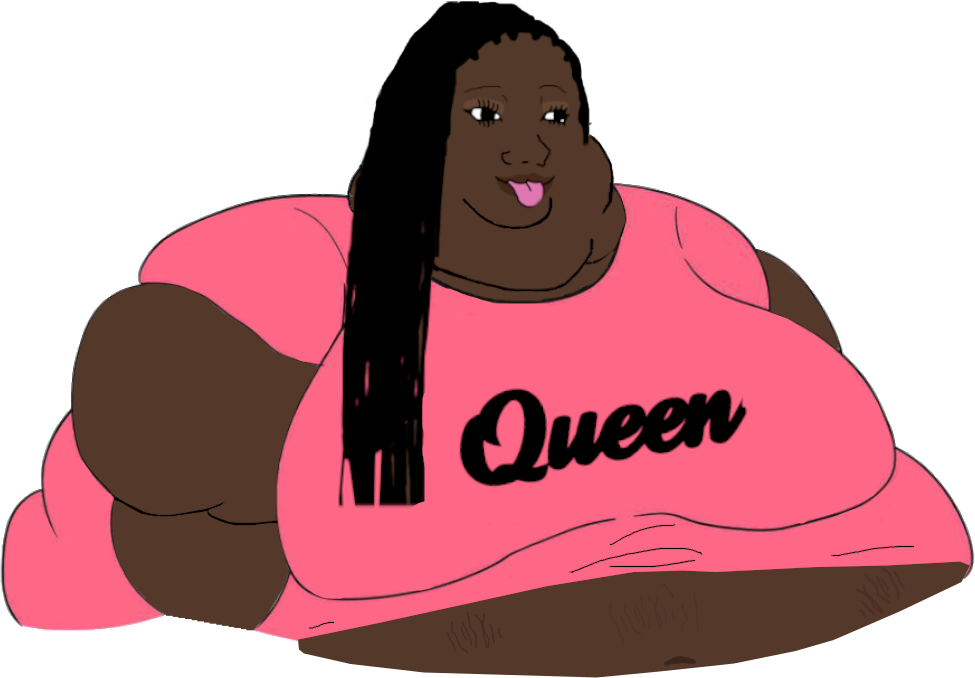
Label: 5_Blackjak